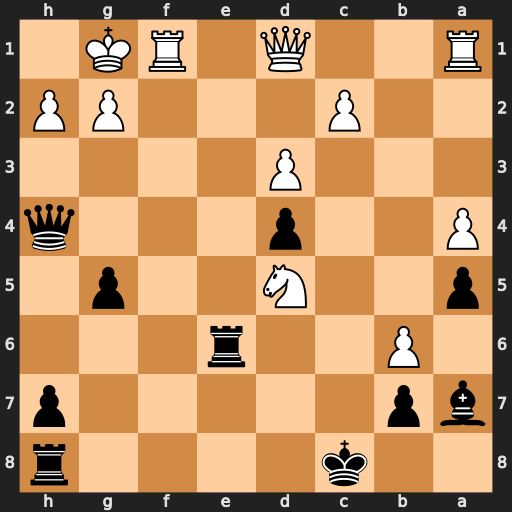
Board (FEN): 2k4r/bp5p/1P2r3/p2N2p1/P2p3q/3P4/2P3PP/R2Q1RK1
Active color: b
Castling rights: -
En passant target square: -
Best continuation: Bb8 Nc7 Rxb6 g3 Qh3 Nd5 Rh6 Qe2 Bxg3